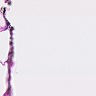
Metastatic tissue present: no